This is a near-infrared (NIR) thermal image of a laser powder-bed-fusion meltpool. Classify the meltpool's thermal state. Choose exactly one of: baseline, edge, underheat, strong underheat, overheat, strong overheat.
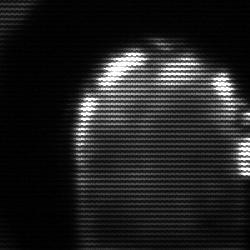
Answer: baseline